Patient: sex F, age 27
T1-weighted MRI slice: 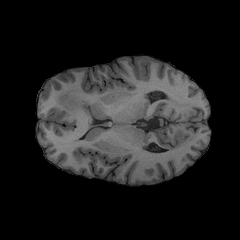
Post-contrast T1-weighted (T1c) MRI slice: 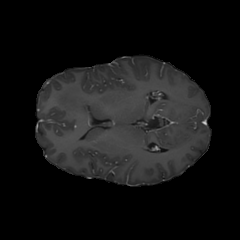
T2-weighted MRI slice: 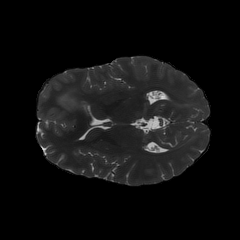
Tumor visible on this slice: yes
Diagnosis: Astrocytoma, IDH-mutant
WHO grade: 4